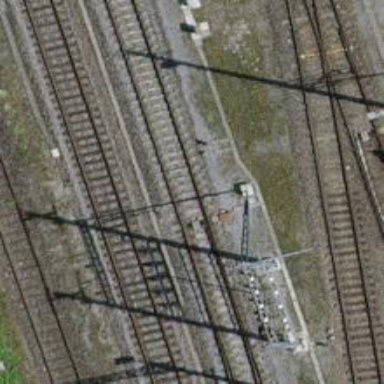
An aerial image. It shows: Rail siding with electrified contact lines.